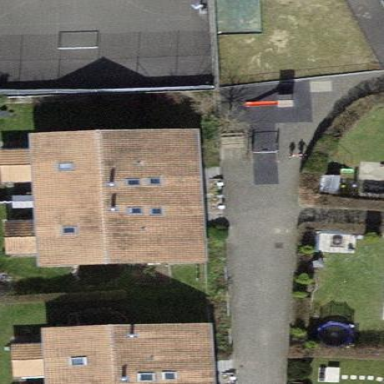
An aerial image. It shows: Semi-detached house.